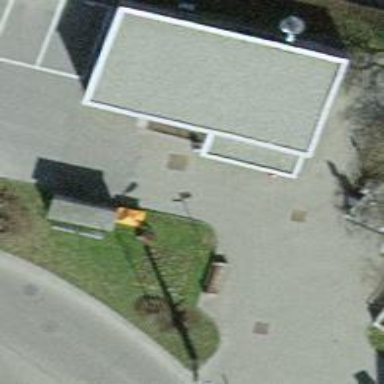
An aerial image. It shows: Kiosk building.